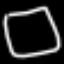
Label: square